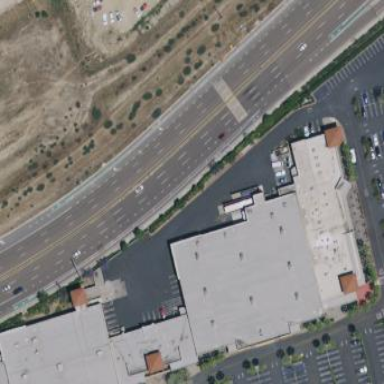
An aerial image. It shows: Commercial building.